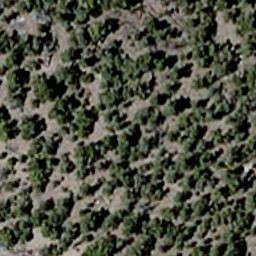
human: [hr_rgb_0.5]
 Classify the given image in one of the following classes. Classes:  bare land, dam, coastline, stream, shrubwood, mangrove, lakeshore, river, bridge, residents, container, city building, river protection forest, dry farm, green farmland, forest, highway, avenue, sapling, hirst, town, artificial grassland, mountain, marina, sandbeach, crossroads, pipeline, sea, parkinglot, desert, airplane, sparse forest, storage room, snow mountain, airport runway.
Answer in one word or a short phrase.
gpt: sparse forest